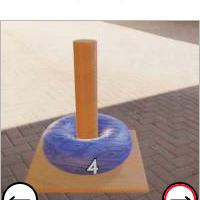
Task: sum
Answer: 4